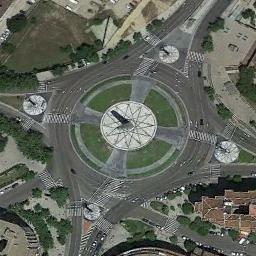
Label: roundabout